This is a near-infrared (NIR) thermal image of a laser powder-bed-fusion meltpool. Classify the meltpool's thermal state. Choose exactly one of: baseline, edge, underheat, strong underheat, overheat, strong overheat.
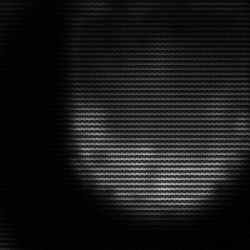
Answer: edge